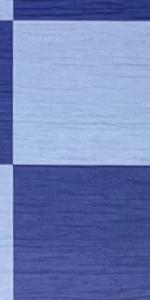
Label: Empty